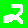
Digit: 2